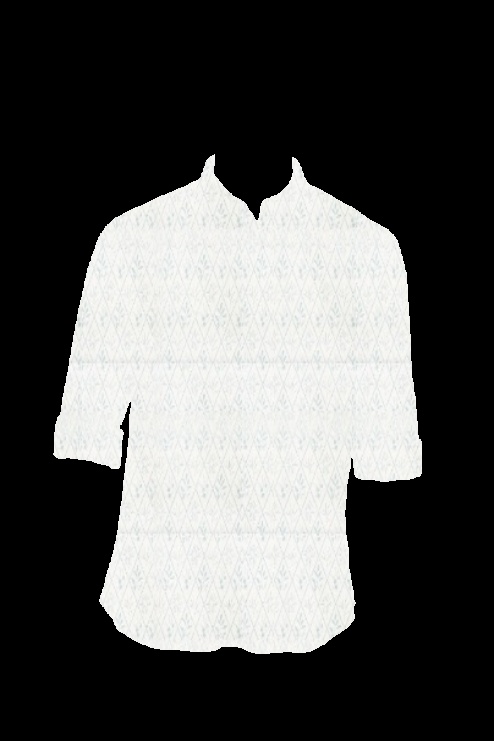
white jacquard tee